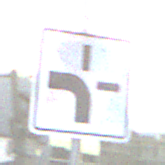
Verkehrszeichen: VerlaufVorfahrtsstrasse1
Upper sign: Vorfahrtsstrasse
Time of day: SunriseSunset
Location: Outdoor (Urban)
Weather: PartlyCloudy
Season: NotSpecified
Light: Natural